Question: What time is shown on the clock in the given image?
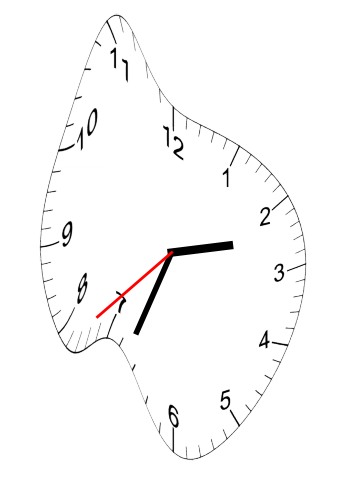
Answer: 02:33:38